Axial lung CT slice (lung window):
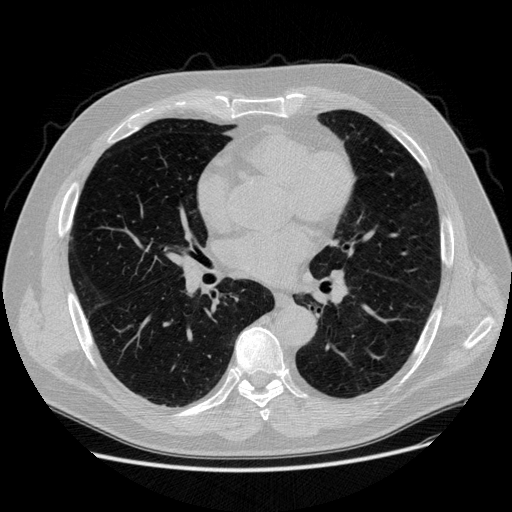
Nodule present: no